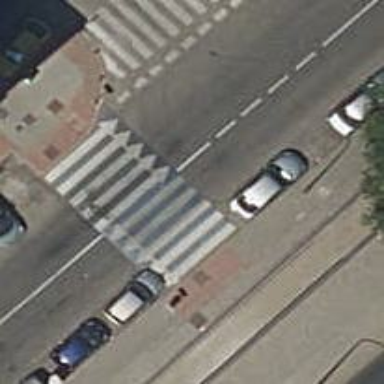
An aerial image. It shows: Pedestrian crossing with zebra markings on the footway.